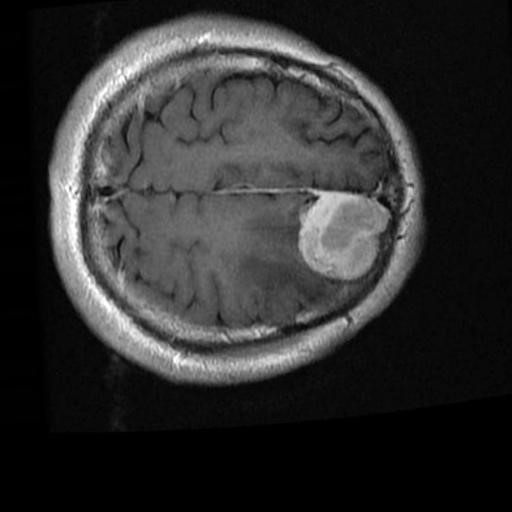
Label: brain_menin